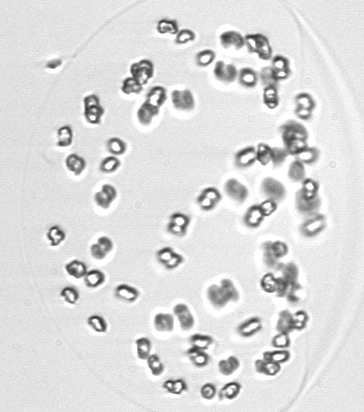
Label: Phaeocystis